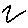
Label: zigzag